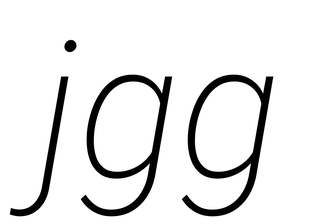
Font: Roboto-Italic_ExtraLight_Italic